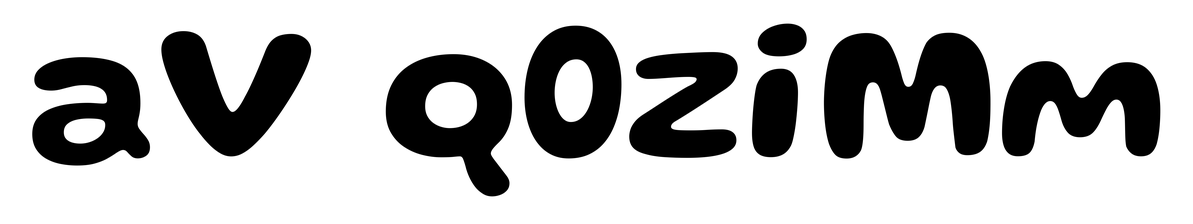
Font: Gluten_SemiBold